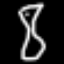
Label: hourglass